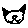
Label: cat